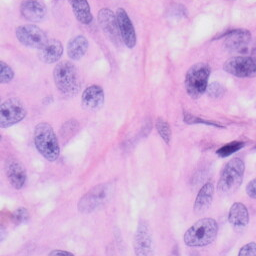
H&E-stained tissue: Skin